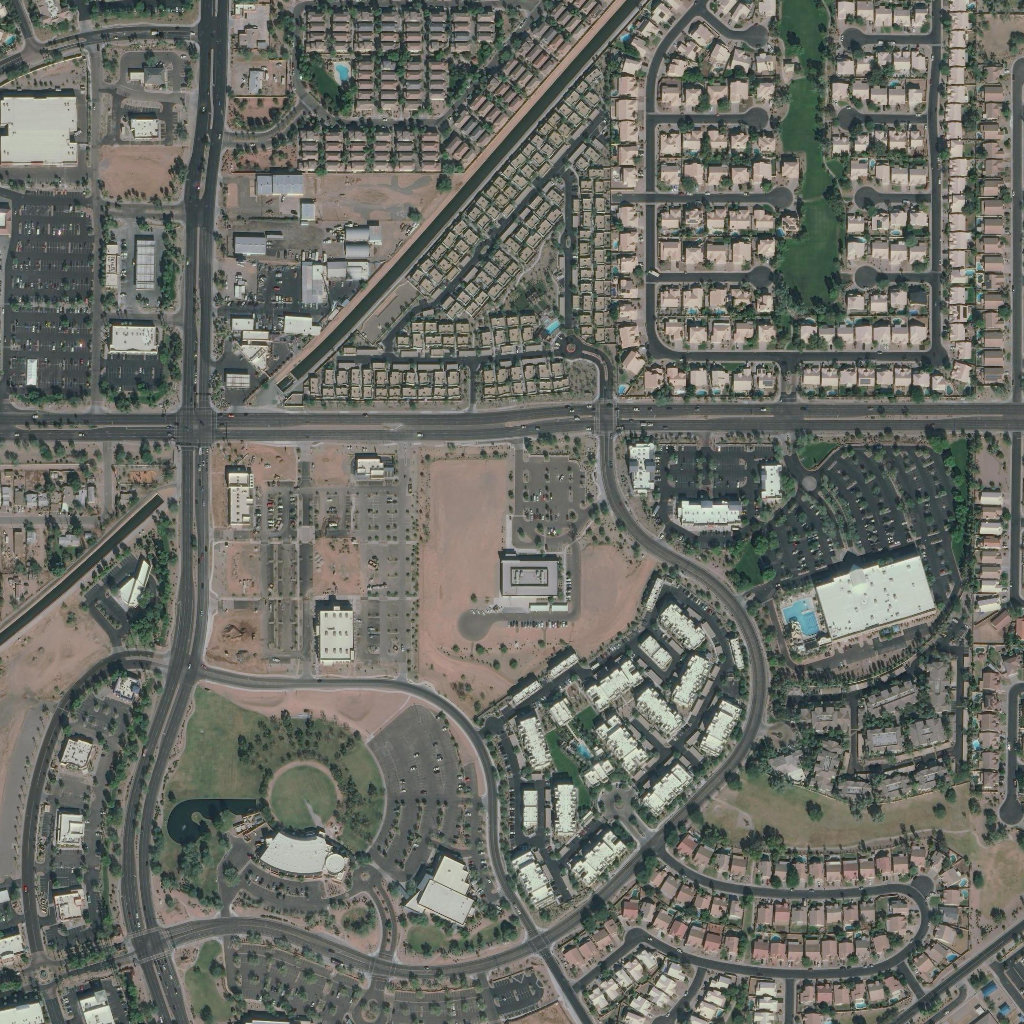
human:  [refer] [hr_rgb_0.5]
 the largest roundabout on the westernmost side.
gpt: <box>[[2, 94, 5, 96, 0]]</box>

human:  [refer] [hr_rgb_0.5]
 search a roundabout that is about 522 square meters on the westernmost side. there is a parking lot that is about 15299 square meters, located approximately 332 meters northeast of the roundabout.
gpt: <box>[[2, 94, 5, 96, 0]]</box>

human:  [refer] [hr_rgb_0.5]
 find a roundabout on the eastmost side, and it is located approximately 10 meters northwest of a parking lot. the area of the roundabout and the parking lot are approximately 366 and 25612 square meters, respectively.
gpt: <box>[[77, 45, 80, 48, 0]]</box>

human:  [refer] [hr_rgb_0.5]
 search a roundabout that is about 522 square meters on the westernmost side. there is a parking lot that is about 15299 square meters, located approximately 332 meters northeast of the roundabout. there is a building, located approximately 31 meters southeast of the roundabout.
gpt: <box>[[2, 94, 5, 96, 0]]</box>